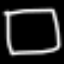
Label: square